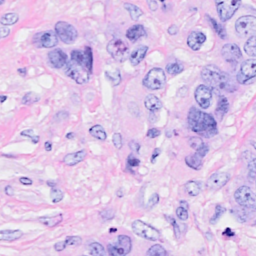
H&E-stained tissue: Breast